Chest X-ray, AP view. Patient: 51 years old, sex F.
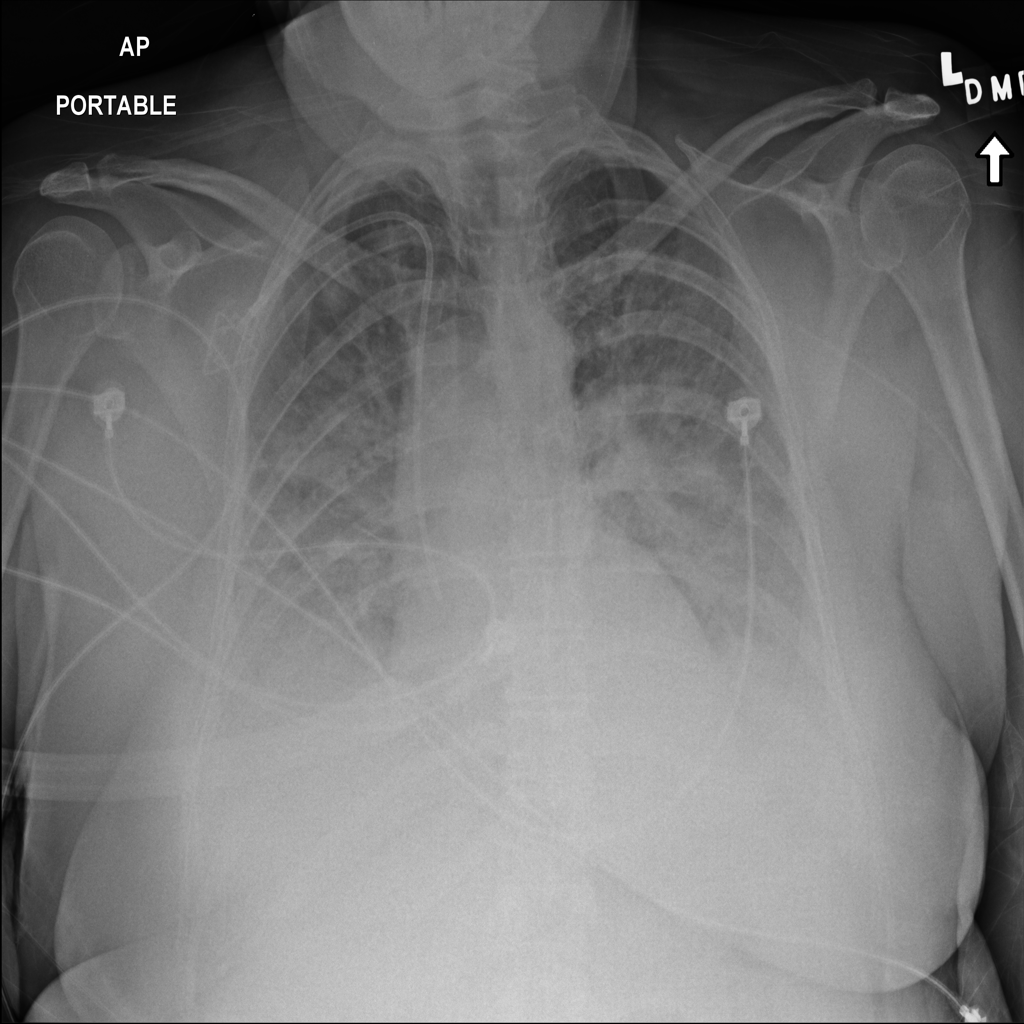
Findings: Edema, Effusion, Infiltration